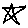
Label: star